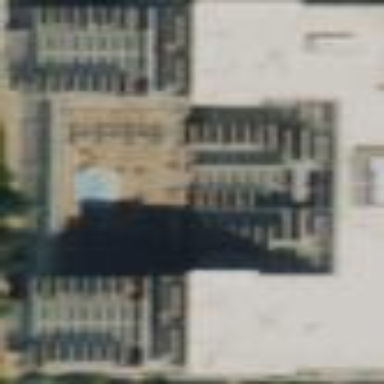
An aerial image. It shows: Image showing building with apartments.